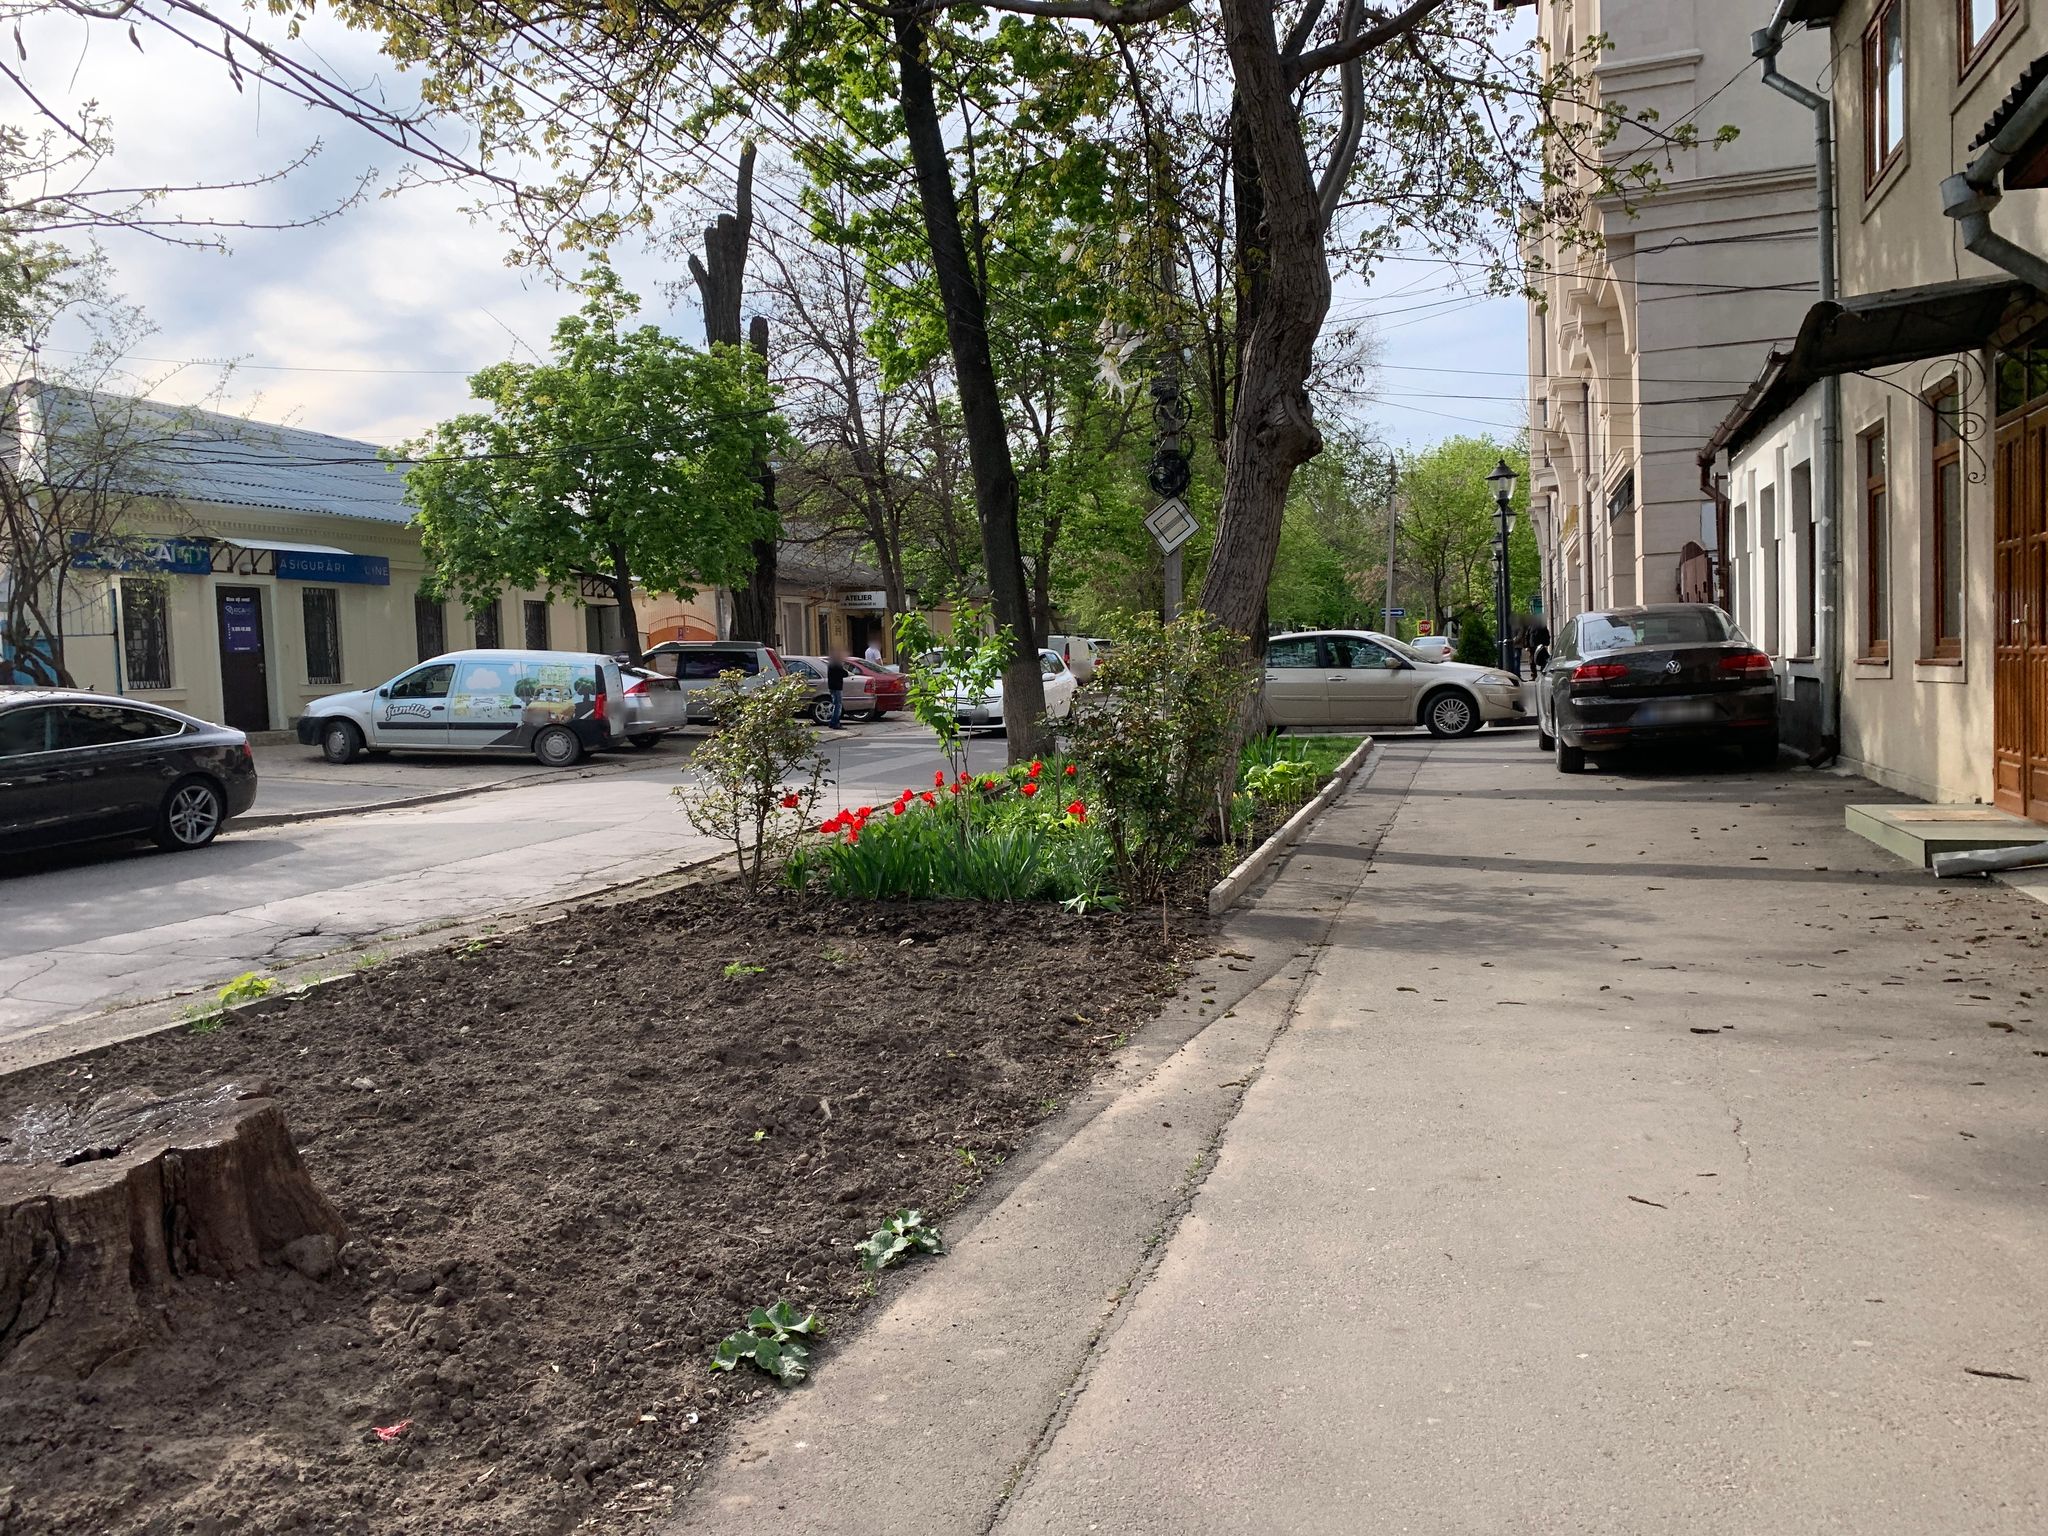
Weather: clear
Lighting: day
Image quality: good
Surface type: walking surface
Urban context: urban centre
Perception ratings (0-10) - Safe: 9.08, Lively: 8, Beautiful: 8.97, Boring: 2.44, Depressing: 4.53, Wealthy: 8.3